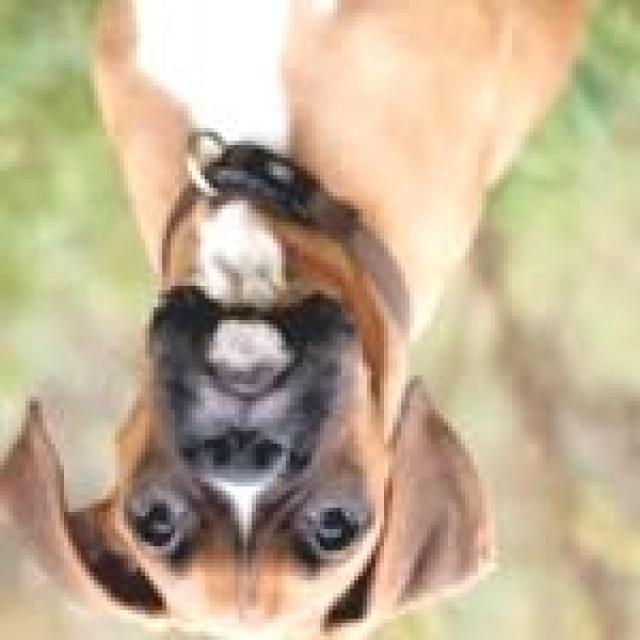
Healthy canine skin — no visible lesions, inflammation, or abnormalities. The skin and coat appear normal.